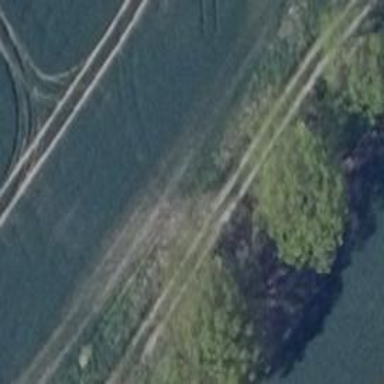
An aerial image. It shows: Grassy track with grade5 tracktype.